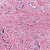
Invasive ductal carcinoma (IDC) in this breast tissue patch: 1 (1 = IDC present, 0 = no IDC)